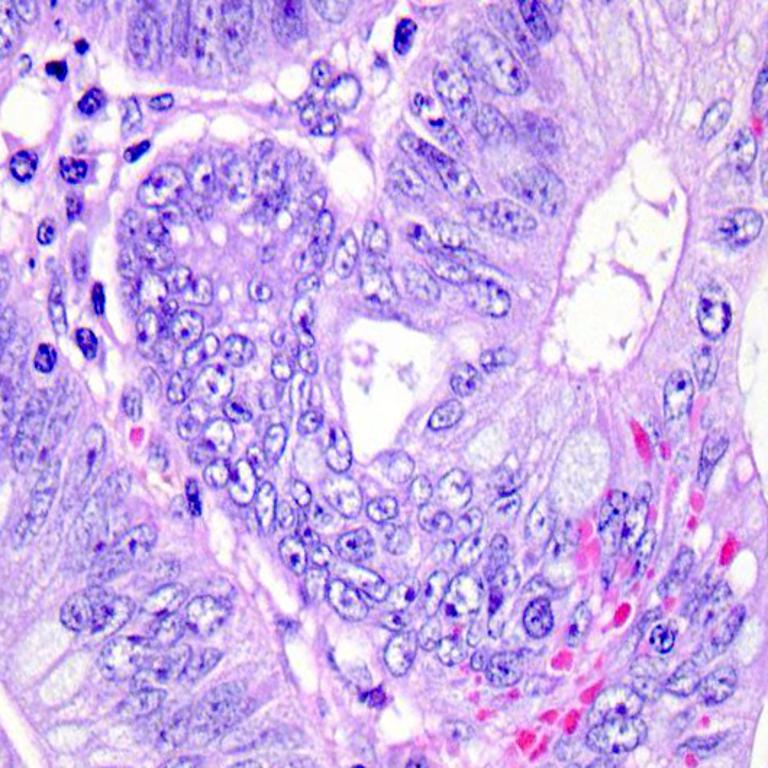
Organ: colon
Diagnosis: adenocarcinomas